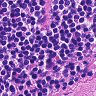
Metastatic tissue present: no